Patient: sex M, age 75
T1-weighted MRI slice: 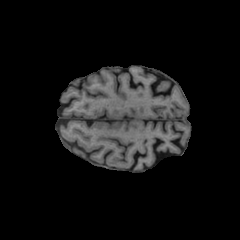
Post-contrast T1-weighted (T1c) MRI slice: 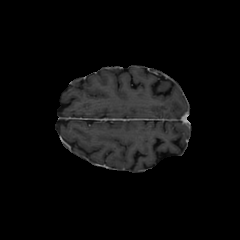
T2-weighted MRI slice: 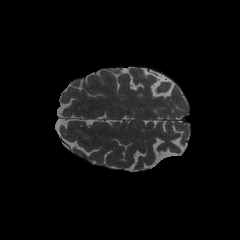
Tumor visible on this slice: no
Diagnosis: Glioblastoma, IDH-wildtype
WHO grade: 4